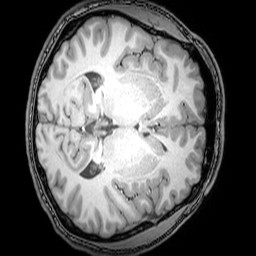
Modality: T1w
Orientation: axial
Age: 23
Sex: male
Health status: healthy
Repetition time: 0.081 s
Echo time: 0.037 s